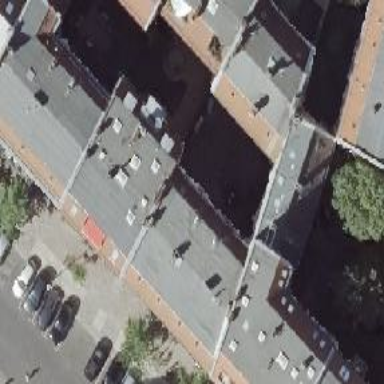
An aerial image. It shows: White apartment building with red gambrel roof made of roof tiles.